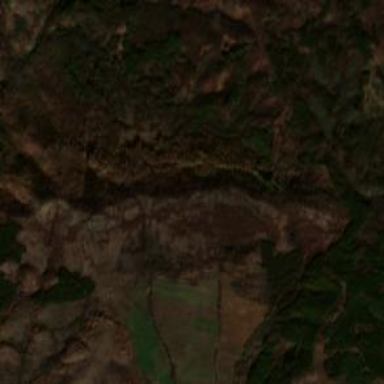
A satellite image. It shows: Natural ridge in the landscape.